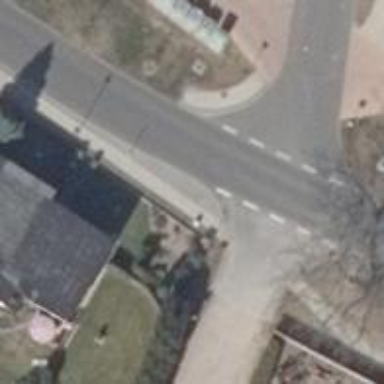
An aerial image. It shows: Unmarked crossing on the road.